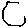
Label: hexagon